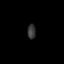
Tissue: lung
Cell type: Epithelial cells
Senescence score: 0.21
Nuclear area (px): 120
Mean DAPI intensity: 54.05